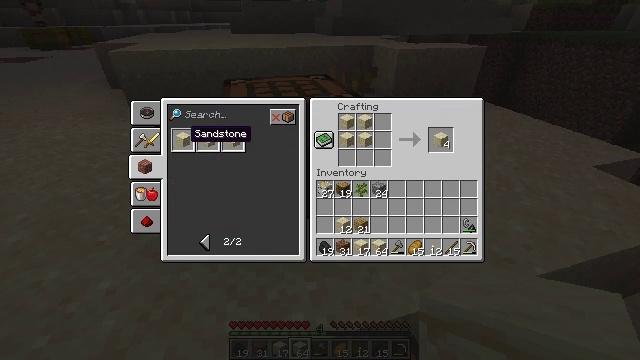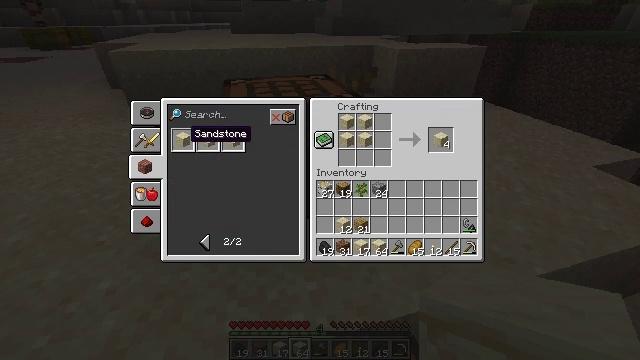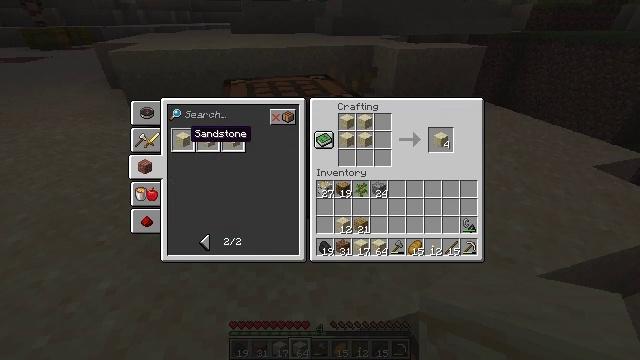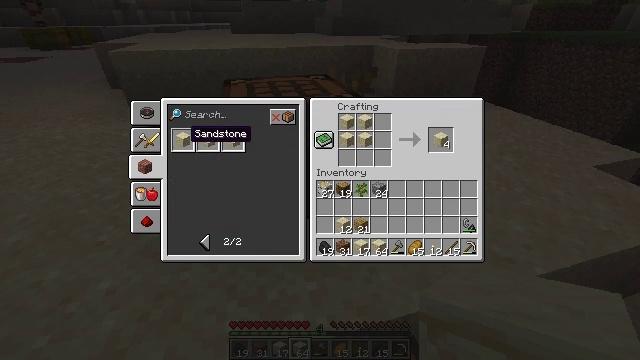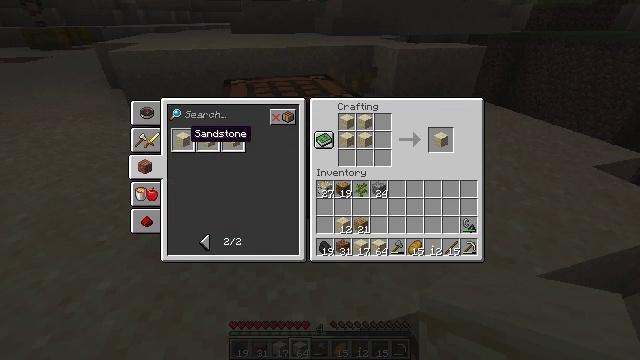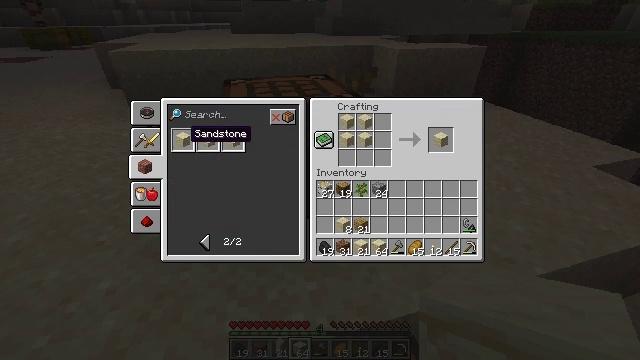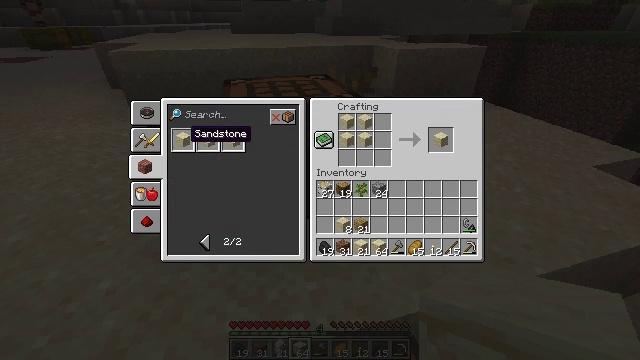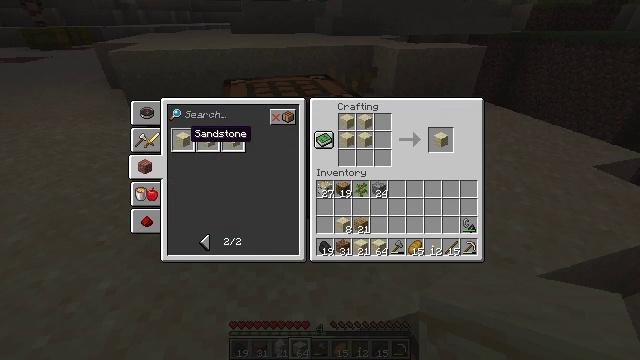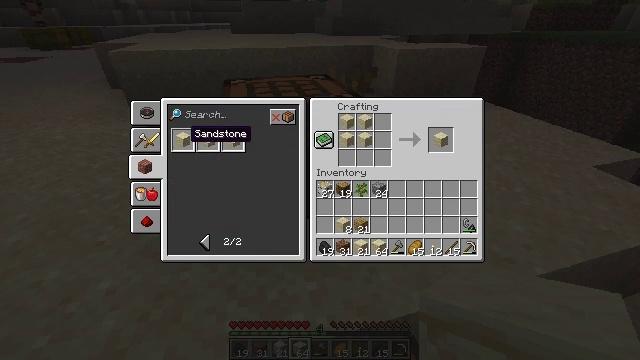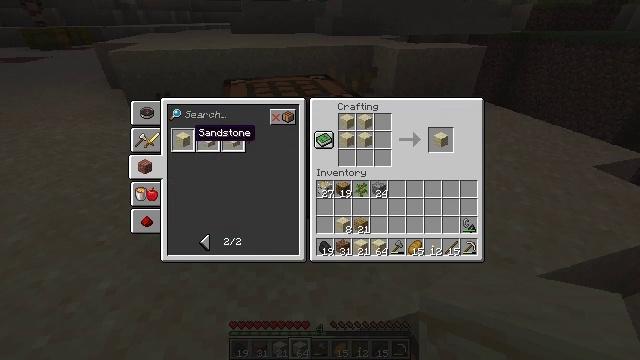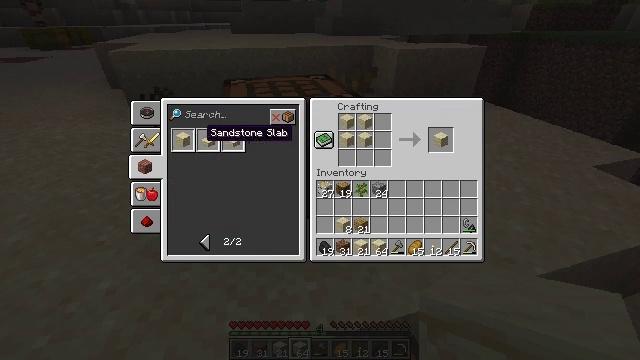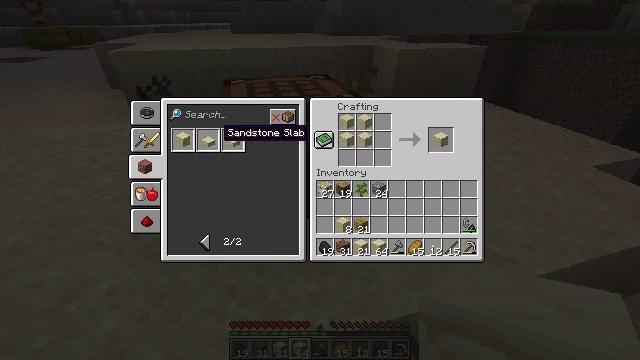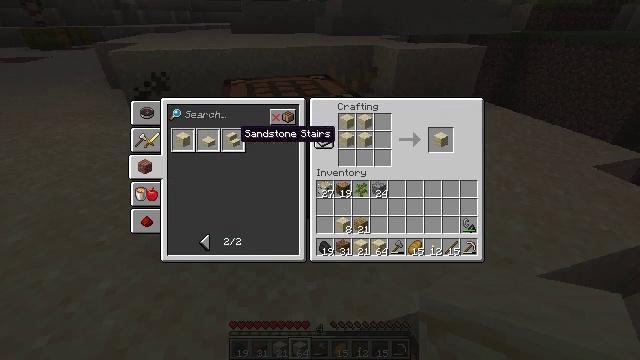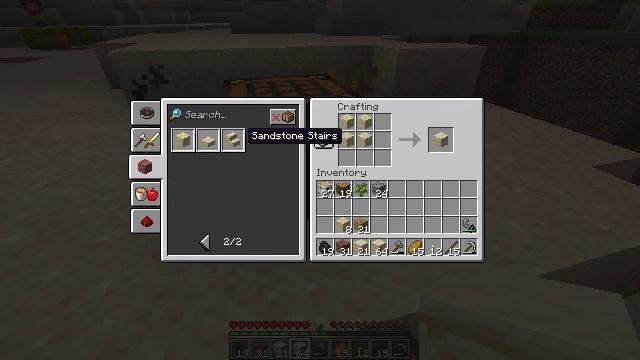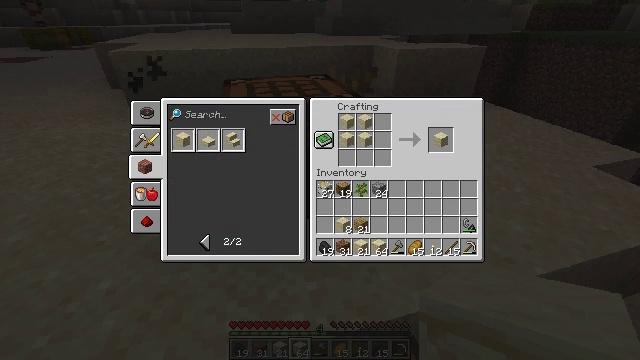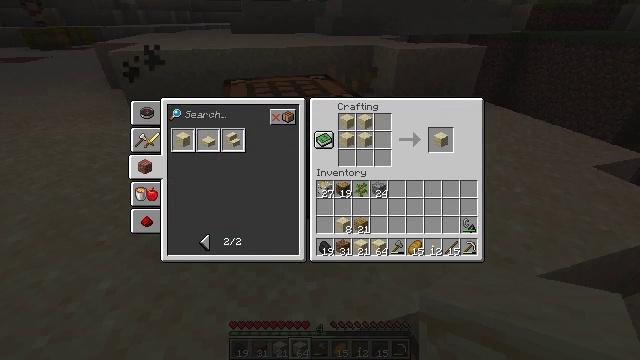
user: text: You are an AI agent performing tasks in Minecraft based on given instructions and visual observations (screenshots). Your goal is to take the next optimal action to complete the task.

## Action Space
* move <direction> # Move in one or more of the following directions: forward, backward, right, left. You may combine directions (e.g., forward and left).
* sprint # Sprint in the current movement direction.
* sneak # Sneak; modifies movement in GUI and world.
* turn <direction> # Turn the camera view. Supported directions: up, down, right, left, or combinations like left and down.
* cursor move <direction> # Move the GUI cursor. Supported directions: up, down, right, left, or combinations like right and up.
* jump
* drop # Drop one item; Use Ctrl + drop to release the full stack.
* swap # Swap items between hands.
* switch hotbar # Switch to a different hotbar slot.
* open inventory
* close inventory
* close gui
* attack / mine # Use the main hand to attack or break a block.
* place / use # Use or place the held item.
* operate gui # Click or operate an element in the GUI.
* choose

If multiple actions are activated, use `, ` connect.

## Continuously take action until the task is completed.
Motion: motion action
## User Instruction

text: Craft cut sandstone.
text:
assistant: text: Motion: no_op
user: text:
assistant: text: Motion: no_op
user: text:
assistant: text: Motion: no_op
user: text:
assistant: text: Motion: no_op
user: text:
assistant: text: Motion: no_op
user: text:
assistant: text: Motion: no_op
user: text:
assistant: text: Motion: no_op
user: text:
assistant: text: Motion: no_op
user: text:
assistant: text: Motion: no_op
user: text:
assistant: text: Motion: cursor move right
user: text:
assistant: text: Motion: cursor move right
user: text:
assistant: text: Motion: cursor move right
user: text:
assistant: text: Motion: cursor move right
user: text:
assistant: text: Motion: cursor move right
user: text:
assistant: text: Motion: cursor move right
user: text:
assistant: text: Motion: cursor move right
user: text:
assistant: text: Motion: cursor move right
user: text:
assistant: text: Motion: no_op
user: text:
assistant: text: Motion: no_op
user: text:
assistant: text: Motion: no_op
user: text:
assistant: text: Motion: no_op
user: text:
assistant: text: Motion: cursor move left and down
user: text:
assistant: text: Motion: cursor move left and down
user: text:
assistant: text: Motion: cursor move left and down
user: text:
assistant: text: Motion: cursor move left and down
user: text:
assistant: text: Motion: cursor move left and down
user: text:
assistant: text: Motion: cursor move left
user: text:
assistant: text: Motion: cursor move left
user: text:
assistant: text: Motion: no_op
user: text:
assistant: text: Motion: no_op